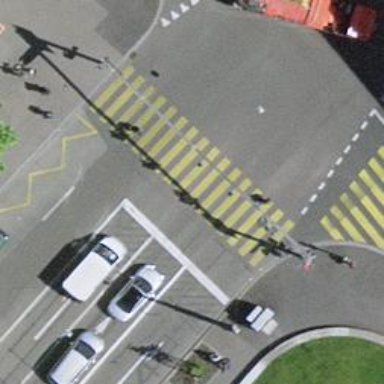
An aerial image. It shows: Crossing with traffic signals.